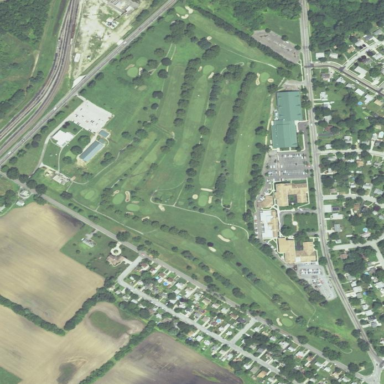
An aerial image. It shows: Golf course surrounded by greenery.